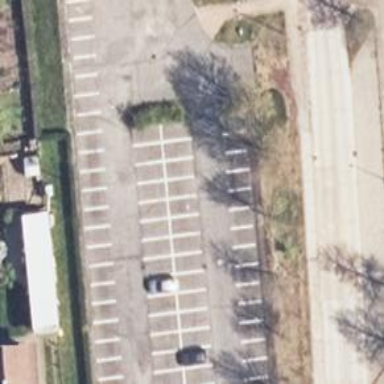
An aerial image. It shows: Parking area.